Current action and preconditions to check: trajectory_clear

Your task: For each precondition in the list above, predict whether it will hold at this action.

Consider the current scene as observed from the mobile robot's camera, and analyze the predicted future states of all dynamic agents (e.g., people, animals, vehicles, or any moving entities) within the NEXT SECOND.

IMPORTANT: Only answer "very likely" if you are absolutely certain—based on strong, clear evidence—that a dynamic agent will violate the precondition in the predicted future state. Do NOT answer "very likely" for unlikely, ambiguous, or low-probability risks.

Ask yourself for each precondition: Is there a high probability, with clear and convincing evidence, that the predicted future states of any dynamic agent will interfere with the predicted future state of the currently executing action within the NEXT SECOND, causing that precondition to fail?

Assess the risk level based on these predictions. Use "likely" or "very likely" if motions create a clear risk of interference.

Use "neutral" or "improbable" if agents are nearby but their predicted paths are clearly diverging or non-conflicting.

Failure Risk Categories: "very improbable", "improbable", "neutral", "likely", "very likely"

Answer Format: Output ONLY the probability_of_failure value from these categories: "very improbable", "improbable", "neutral", "likely", "very likely"

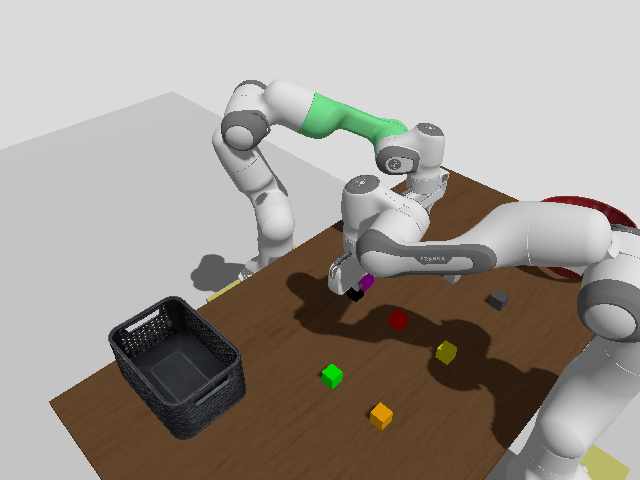

Answer: very improbable